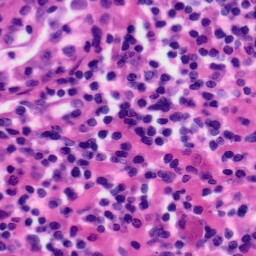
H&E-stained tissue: Tonsil